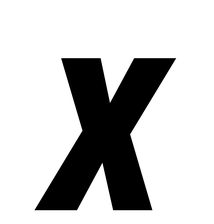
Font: Roboto-Italic_Condensed_Bold_Italic